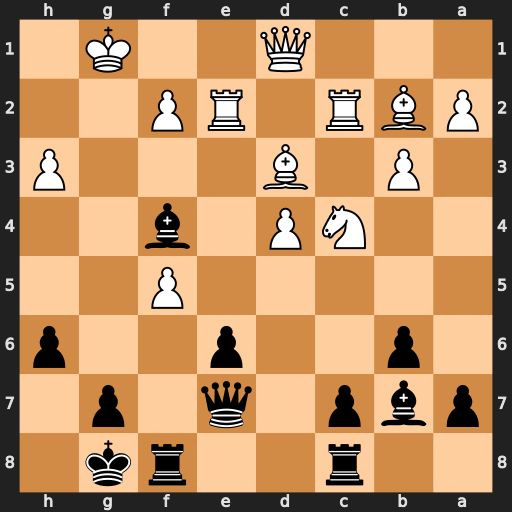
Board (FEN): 2r2rk1/pbp1q1p1/1p2p2p/5P2/2NP1b2/1P1B3P/PBR1RP2/3Q2K1
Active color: b
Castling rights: -
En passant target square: -
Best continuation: Qg5+ Kf1 Qg2+ Ke1 Qg1#